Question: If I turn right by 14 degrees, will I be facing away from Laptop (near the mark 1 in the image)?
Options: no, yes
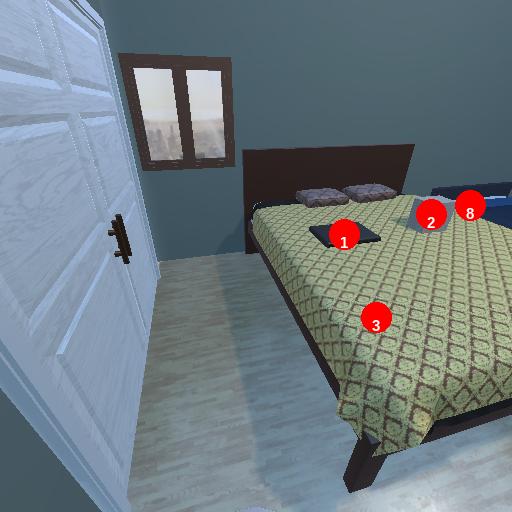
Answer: no